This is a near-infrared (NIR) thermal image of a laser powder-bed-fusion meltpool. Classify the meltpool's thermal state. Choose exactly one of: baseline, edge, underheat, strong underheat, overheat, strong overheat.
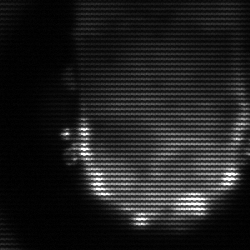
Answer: baseline